Question: I add a new project to github using egit by right clicking on the project and pushing it to the remote repository. This commits the project as below screenshot where the project name is committed at top level and bottom level. So blacked out section of attached image is same name.
When committing a new project do I just need to commit the files at level below the project name instead of committing the project name itself ?

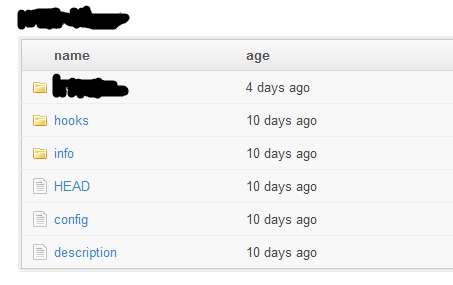
Answer: The <URL>:
> Right click your project, select 'Team -> Share Project -> Git'. Select the proposed line and press "Create repository". Press finish.Right-mouse click on your project and select '"Team" -> "Push"'. A dialog pops up. Maintain the following data. Adjust the hightlighted line so that you are using your user and your project name.
You should see your project files, and should never see or commit the '.git' content itself.